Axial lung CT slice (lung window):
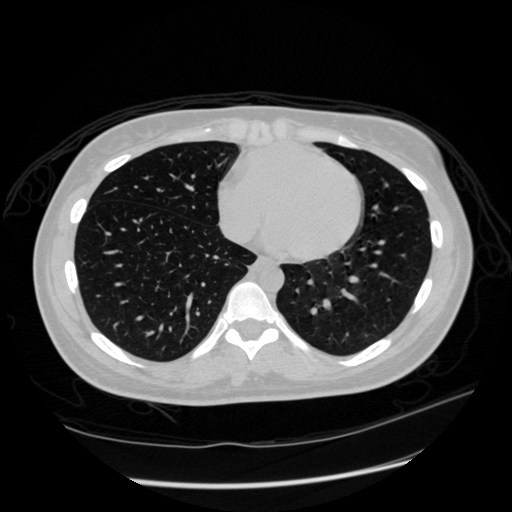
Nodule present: no